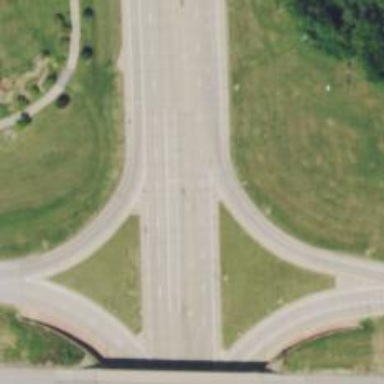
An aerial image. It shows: Primary highway.